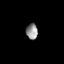
Tissue: prostate
Cell type: T cells
Senescence score: 0.7504
Nuclear area (px): 182
Mean DAPI intensity: 143.802